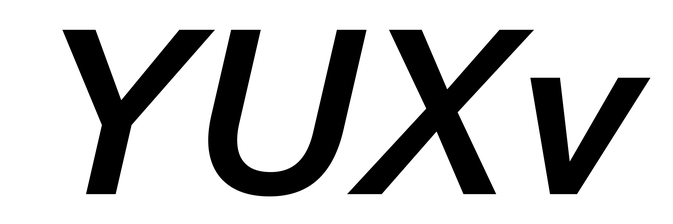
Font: InstrumentSans-Italic_SemiBold_Italic